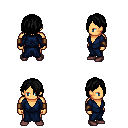
a pixel art fantasy rpg character, male body template, human, tanned skin, blue robe, white pants, black bangs hairstyle, leather bracers, maroon shoes, four views (front, back, left, right), 2x2 character sprite sheet, small pixel art, hard edges, no anti-aliasing